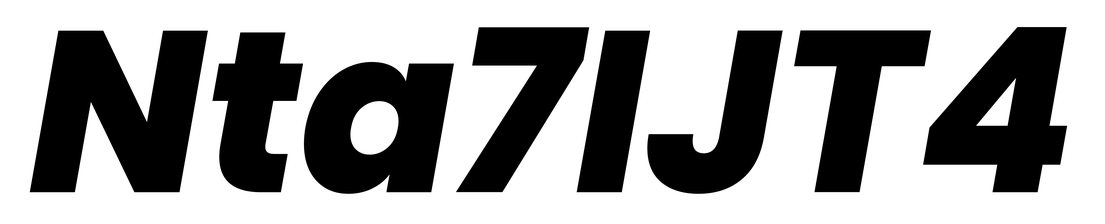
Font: Poppins-ExtraBoldItalic